Question: I have been using an SQL Server that has a Sybase server set up as a linked server.
I can query the linked server's tables by this
'''
SELECT * FROM [LinkDb].[Database].[dbo].TABLENAME
'''
Today I encountered an issue, when I was trying to use variables to filter date from and to values.
I narrowed it down to this :
'''
declare @dateVal nvarchar(90)
set @dateVal = (select convert(varchar, getdate(), 126) + '0000')
select * from [LinkDb].[Database].[dbo].TABLENAME
where datevalue >= '2014-10-06T00:00:00.<PHONE>'
and datevalue <= @dateVal
'''
Which returns the :
'OLE DB provider "Sybase.ASEOLEDBProvider" for linked server "SSE" returned message "The parameter is incorrect.'
".
Not sure on what should be ticked here, but these are the Provider Parameters for my Sybase Connection.

Any help is much appreciated.
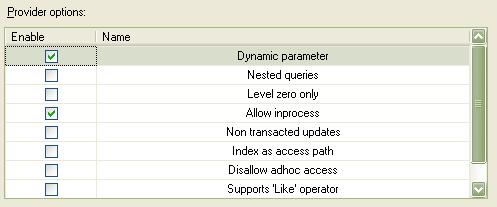
Answer: I have managed to get around this, by using a nested query.
May work for anyone experiencing the same.
'''
select * from [LinkDb].[Database].[dbo].TABLENAME
where datevalue >= '2014-10-06T00:00:00.<PHONE>'
and datevalue <= (SELECT MAX(datevalue) FROM [LinkDb].[Database].[dbo].TABLENAME)
'''